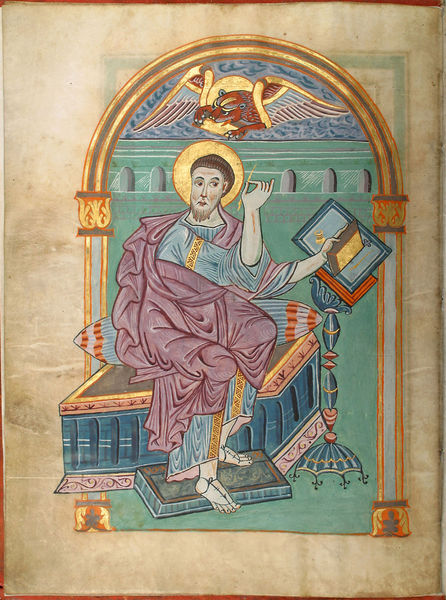
Titel: Gerocodex, Perikopenbuch
Institution: Darmstadt, Hessische Landesbibliothek
Schlagwörter: adler, blau, feder, flügel, fuß, hand, mann, umhang, grün, sitzen, finger, geste, raum, säule, säulen, türkis, tier, bart, arme, bibel, johannes, gold, mantel, sitzend, engel, füße, papier, bogen, perspektive, farbe, bank, hocker, kissen, könig, thron, polster, bett, sandalen, buch, religion, barfuß, stich, seite, autor, fußbank, dämon, pult, kapitell, pergament, sandale, heiligenschein, nimbus, jesus, schreiben, mittelalter, herzog, heiliger, ständer, lesepult, löwe, schreiber, schreibpult, griffel, heilig, christentum, drache, graf, buchständer, gesangbuch, markus, hieronymus, buchmalerei, evangelist, karolingisch, hl. hieronymus, evangelistensymbol, fürße, dmon, boegn, prergament, buchmelerei, lheilig, evangelict, nmarkus